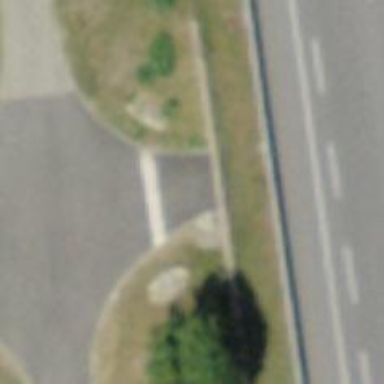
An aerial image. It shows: Asphalt track leading through tunnel.